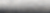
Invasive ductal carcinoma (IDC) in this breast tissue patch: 0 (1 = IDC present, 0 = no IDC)